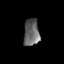
Tissue: skin
Cell type: Epithelial cells
Senescence score: 0.2275
Nuclear area (px): 422
Mean DAPI intensity: 99.706